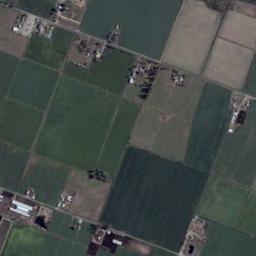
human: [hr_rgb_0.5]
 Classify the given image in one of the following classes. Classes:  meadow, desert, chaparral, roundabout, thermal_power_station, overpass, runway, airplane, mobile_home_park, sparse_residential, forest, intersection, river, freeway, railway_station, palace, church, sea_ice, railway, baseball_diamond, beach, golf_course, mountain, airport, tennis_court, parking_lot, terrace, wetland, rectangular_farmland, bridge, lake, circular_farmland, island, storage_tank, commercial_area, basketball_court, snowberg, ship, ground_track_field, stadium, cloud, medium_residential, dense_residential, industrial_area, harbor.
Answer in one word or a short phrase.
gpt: rectangular_farmland